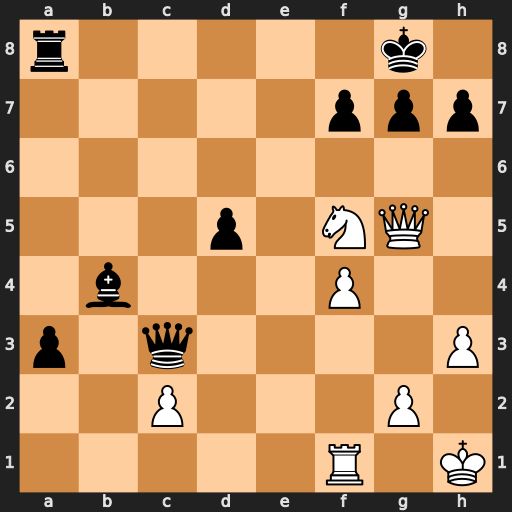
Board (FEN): r5k1/5ppp/8/3p1NQ1/1b3P2/p1q4P/2P3P1/5R1K
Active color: w
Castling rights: -
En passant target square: -
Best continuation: Nh6+ Kf8 Qxd5 gxh6 Qxa8+